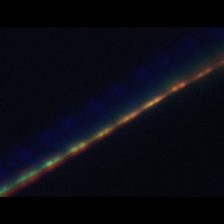
Taxon: Psuedo-nitzschia
Group: Diatoms